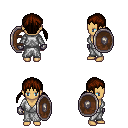
a pixel art fantasy rpg character, female body template, human, tanned skin, white robe, gold greaves, brown twin-tailed hairstyle, metal gloves, shield, four views (front, back, left, right), 2x2 character sprite sheet, small pixel art, hard edges, no anti-aliasing